Question: Have some problem. I need to display 3 images in a horizontal line using the Foundation CSS Framework.
Please see this picture:

So in the top of the picture there is one image, which already works.
Here is the source code:
'''
<div class="row">
<div class="twelve columns text-center">
<div class="six columns centered">
<a href="" target="_blank">
<!--div class="hollow-button">
<h2 class="text-xbold text-white">
</h2>
</div-->
<img src="/images/bg-logo.png" class="bg-logo" />
</a>
</div>
</div>
</div>
'''
I don't understand, how using this framework, I can place 3 images in a row?
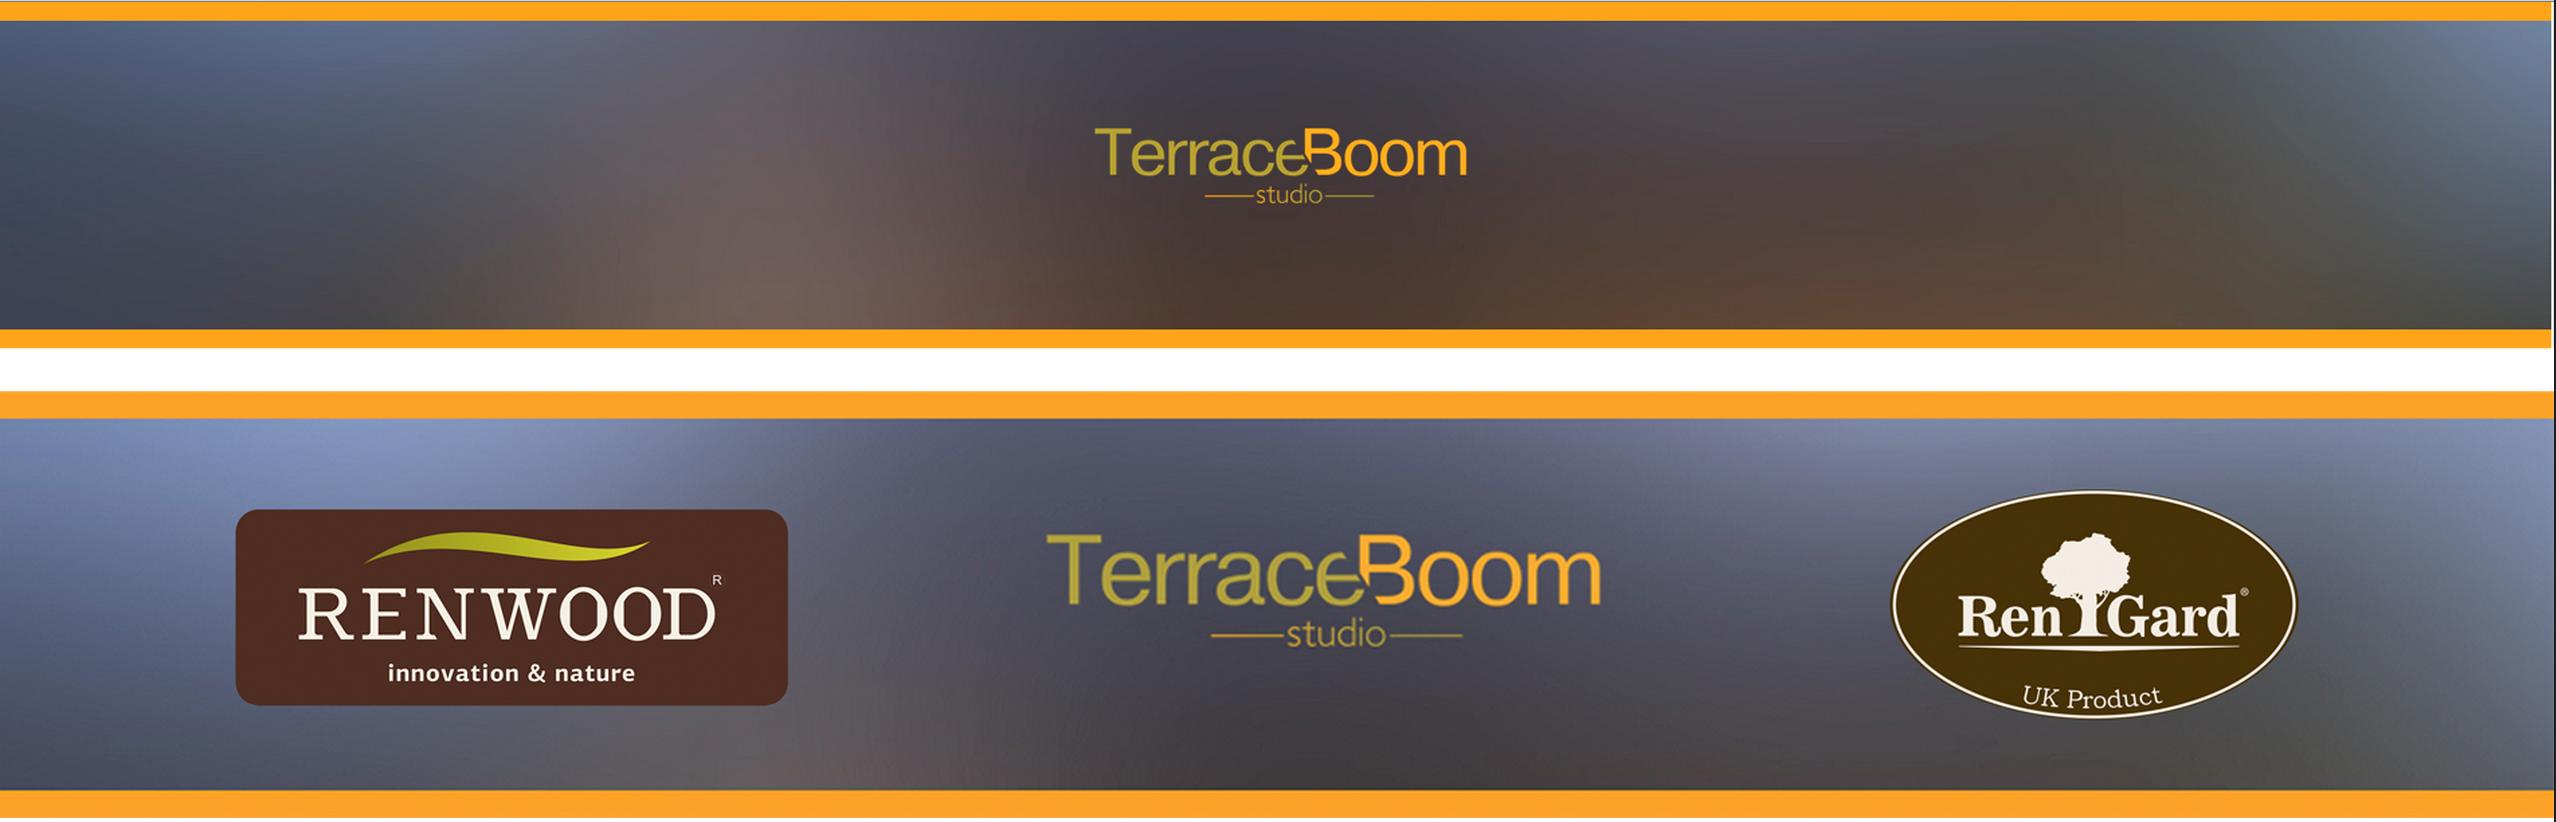
Answer: Use <URL>.
'''
<ul class="small-block-grid-3">
<li><!-- image --></li>
<li><!-- image --></li>
<li><!-- image --></li>
</ul>
'''
This will have three equal columns on all screens.